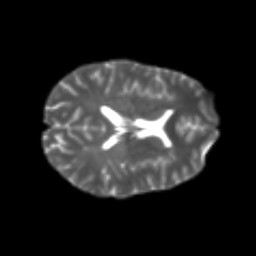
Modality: T2w
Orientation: axial
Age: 26
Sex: female
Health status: healthy
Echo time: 0.074 s